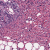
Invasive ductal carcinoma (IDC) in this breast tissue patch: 1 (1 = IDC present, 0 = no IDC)